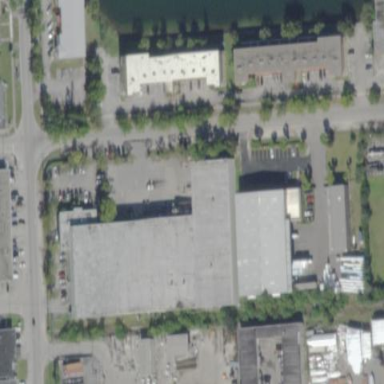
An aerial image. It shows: Building.